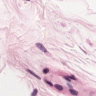
Metastatic tissue present: no